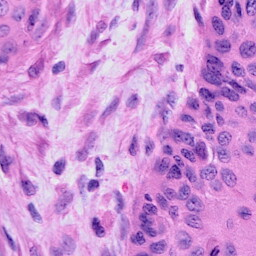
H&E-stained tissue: Cervix